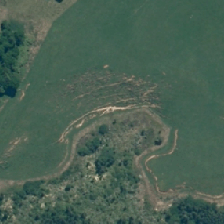
Land cover: herbaceous_freshwater_vege